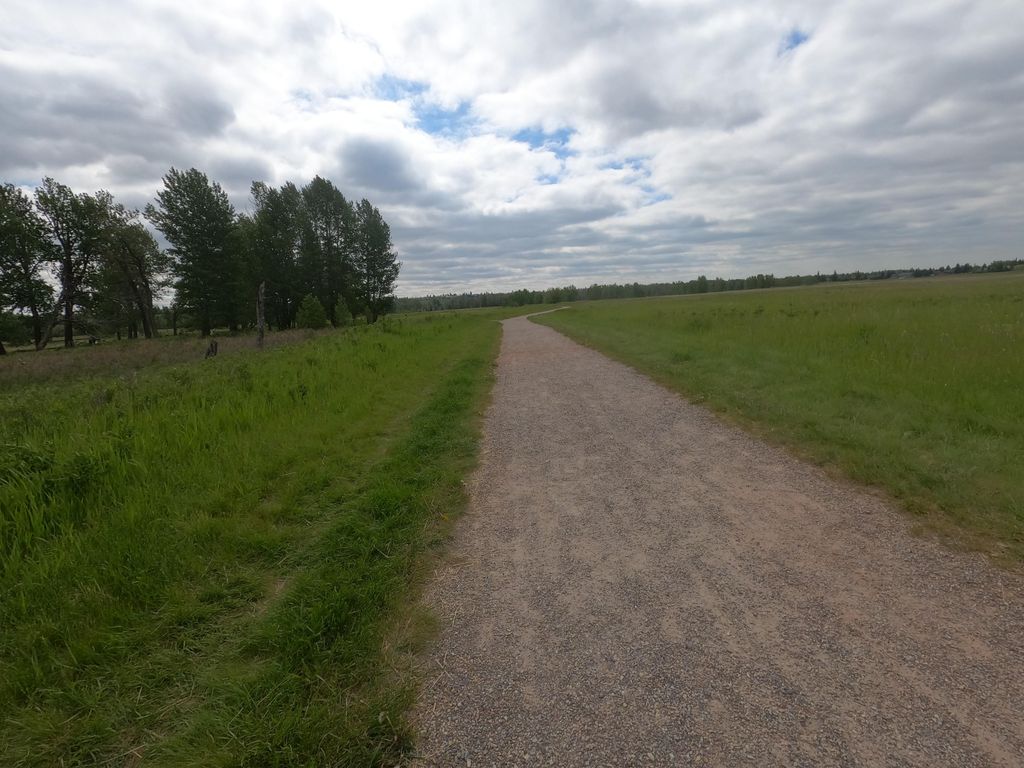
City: calgary